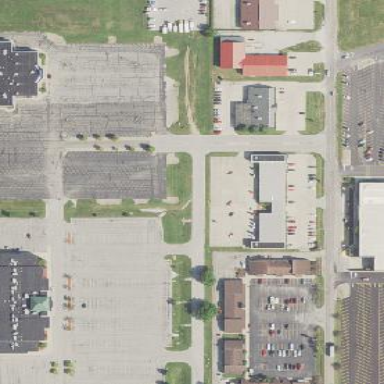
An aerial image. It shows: Retail area.